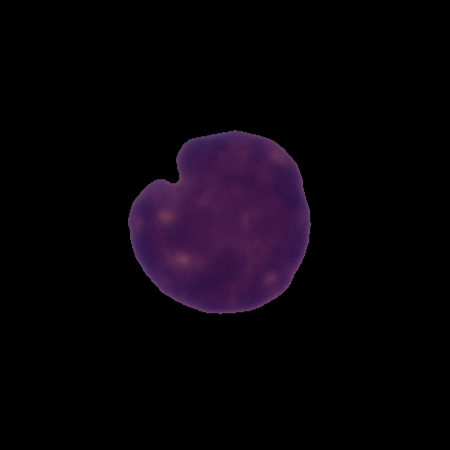
Label: healthy